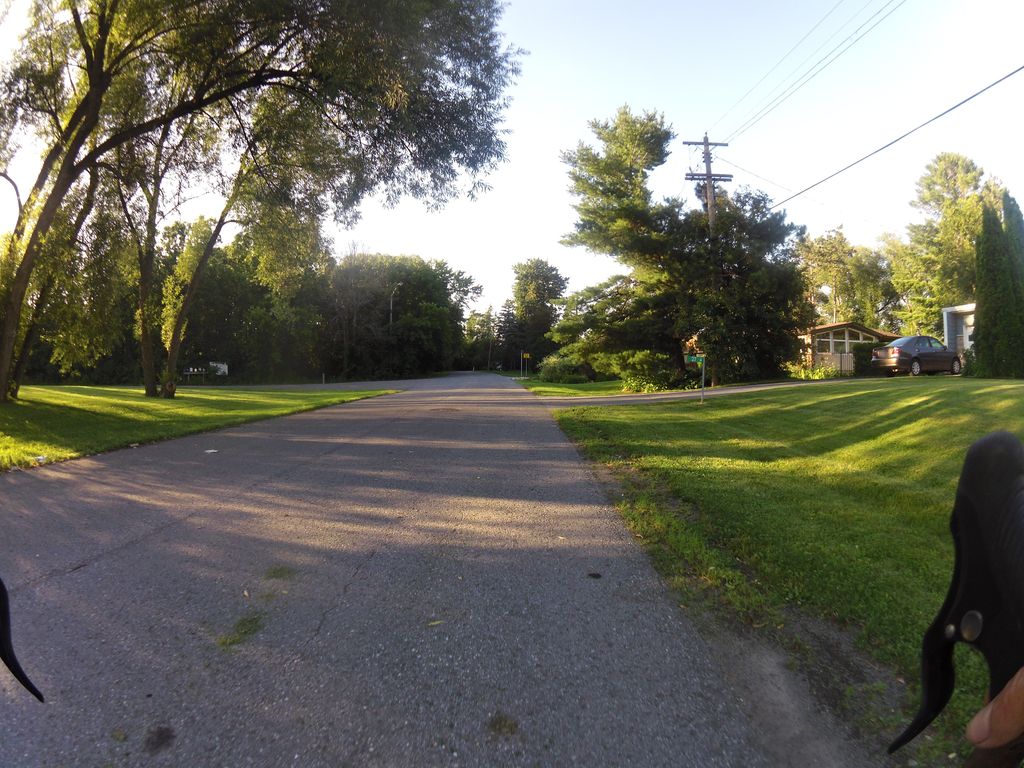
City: ottawa-gatineau